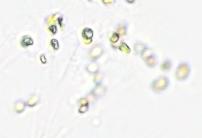
Label: Phaeocystis